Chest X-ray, PA view. Patient: 32 years old, sex F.
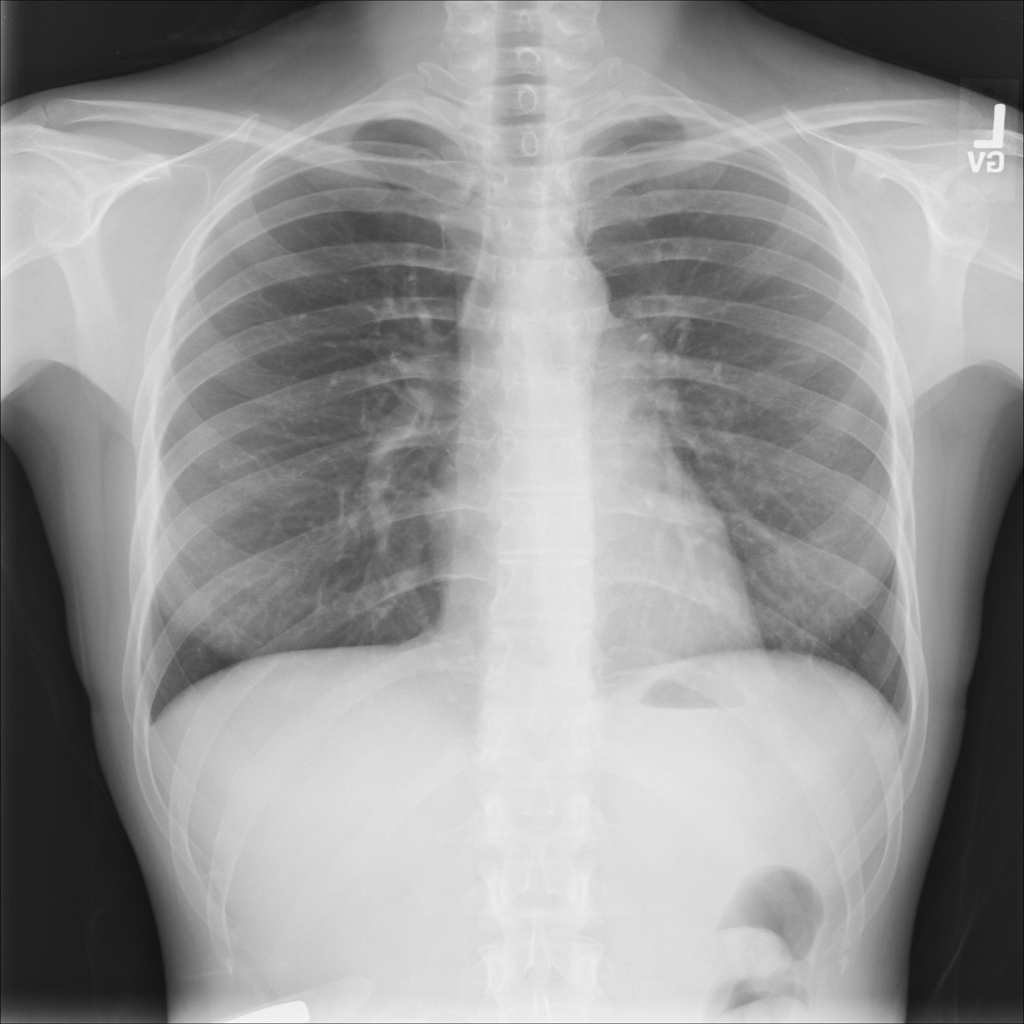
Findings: No Finding